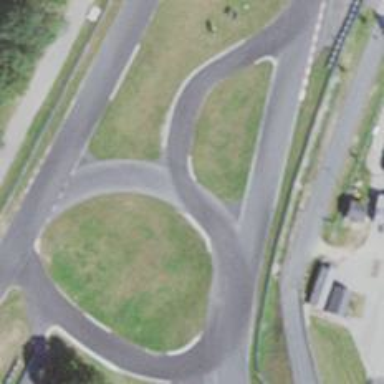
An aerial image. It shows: Motor sport raceway.